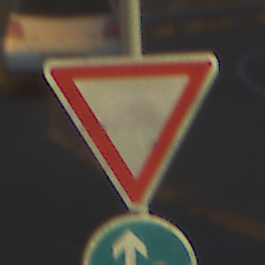
Verkehrszeichen: VorfahrtGewaehren
Zusatzzeichen unten: VorgeschriebeneFahrtrichtungGeradeausOderRechts
Umgebung: Outdoor, RoadRail
Tageszeit: SunriseSunset
Wetter: PartlyCloudy
Licht: Natural
Jahreszeit: NotSpecified
Kontrast: HighContrast